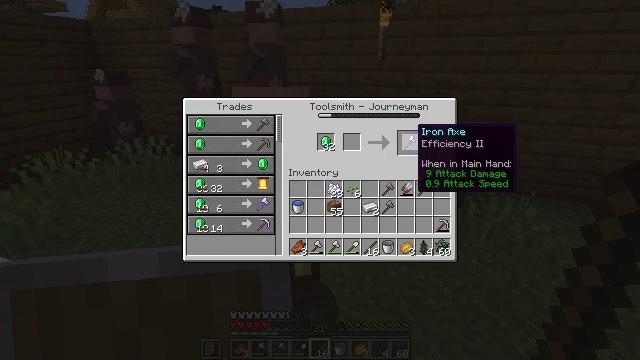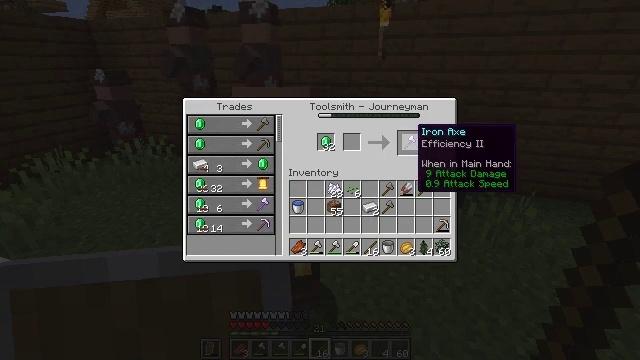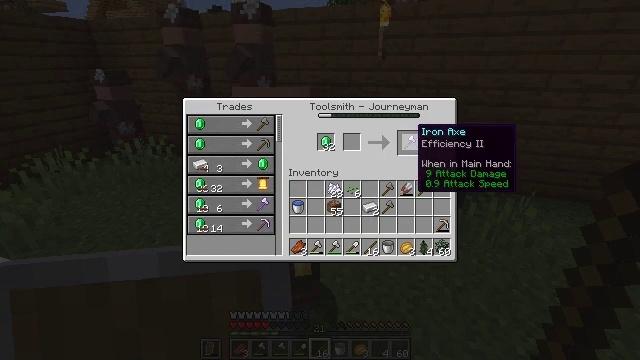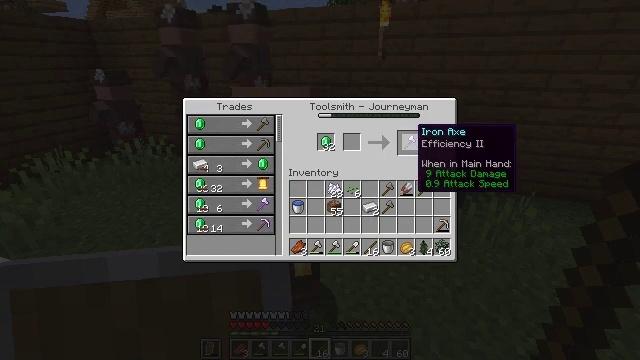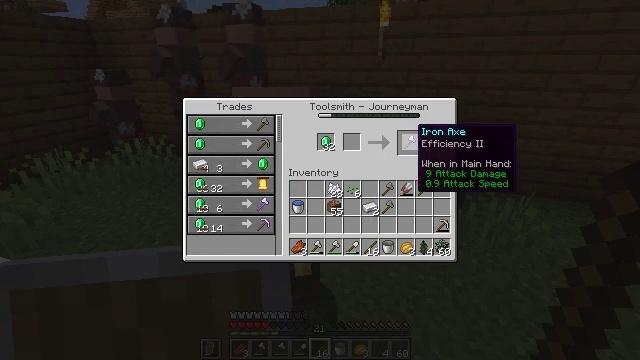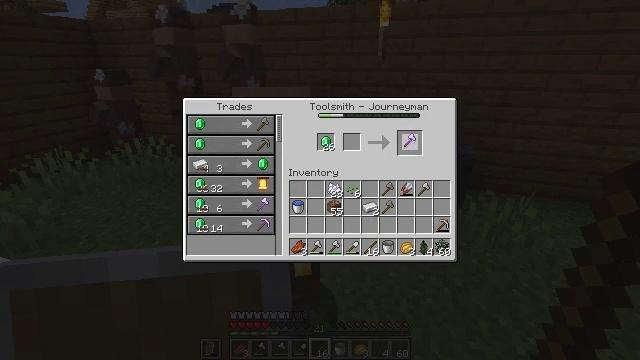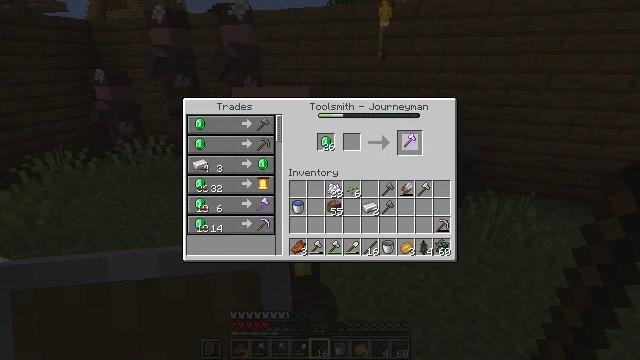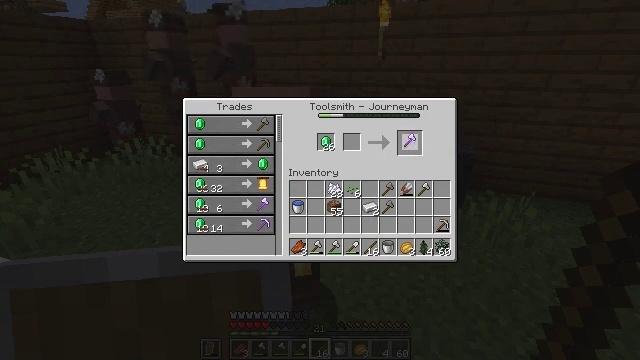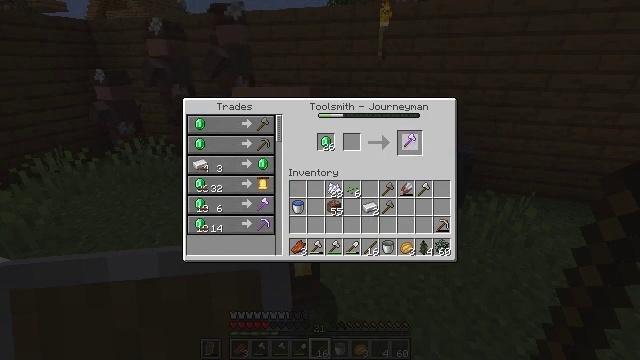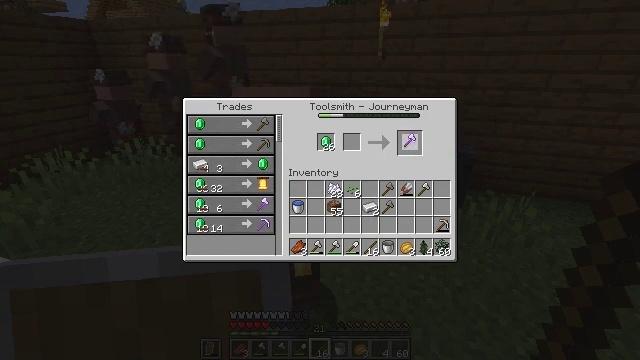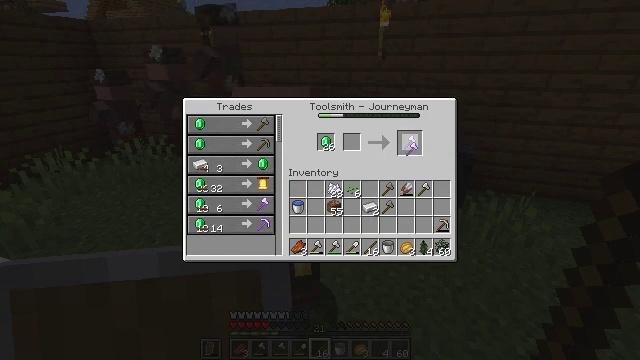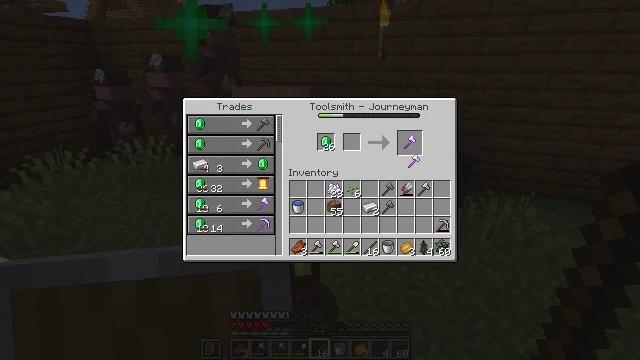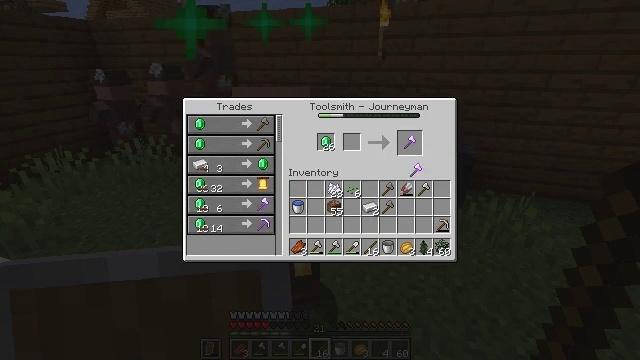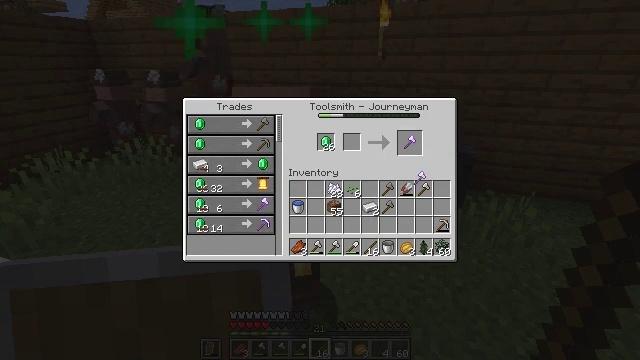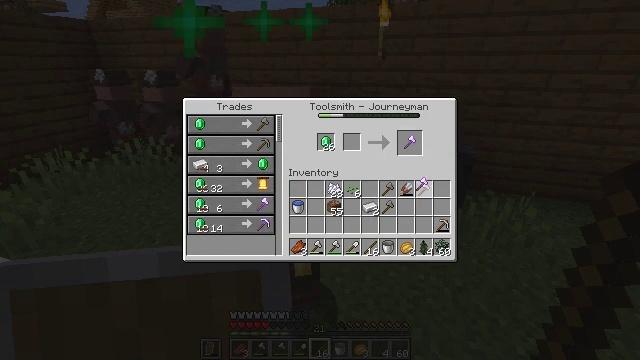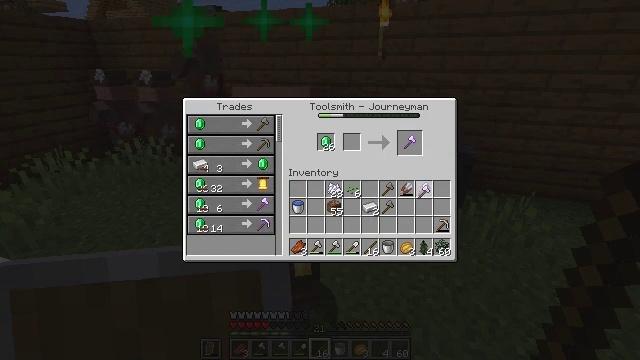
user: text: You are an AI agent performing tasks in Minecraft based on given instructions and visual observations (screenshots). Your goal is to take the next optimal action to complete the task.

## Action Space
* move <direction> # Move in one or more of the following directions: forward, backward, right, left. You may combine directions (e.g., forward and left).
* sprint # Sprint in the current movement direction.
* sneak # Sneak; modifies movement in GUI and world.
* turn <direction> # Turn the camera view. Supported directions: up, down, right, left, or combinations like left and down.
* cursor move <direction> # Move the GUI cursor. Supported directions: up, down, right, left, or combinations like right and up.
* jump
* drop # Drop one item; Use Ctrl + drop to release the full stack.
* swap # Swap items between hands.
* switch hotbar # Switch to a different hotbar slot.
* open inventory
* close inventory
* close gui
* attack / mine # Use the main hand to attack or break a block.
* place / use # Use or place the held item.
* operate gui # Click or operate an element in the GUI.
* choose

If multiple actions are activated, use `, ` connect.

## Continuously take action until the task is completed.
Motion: motion action
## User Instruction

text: Craft the iron axe.
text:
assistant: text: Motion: no_op
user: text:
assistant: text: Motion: no_op
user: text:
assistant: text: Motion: no_op
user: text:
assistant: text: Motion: no_op
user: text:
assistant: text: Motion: operate gui
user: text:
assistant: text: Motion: operate gui
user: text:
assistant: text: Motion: operate gui
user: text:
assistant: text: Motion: no_op
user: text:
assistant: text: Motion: no_op
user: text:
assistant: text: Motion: cursor move down
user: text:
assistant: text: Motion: cursor move down
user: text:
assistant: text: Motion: cursor move down
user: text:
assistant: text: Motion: cursor move down
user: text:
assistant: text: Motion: no_op
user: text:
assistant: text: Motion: cursor move down
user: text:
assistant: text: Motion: no_op
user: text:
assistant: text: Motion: no_op
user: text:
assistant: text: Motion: no_op
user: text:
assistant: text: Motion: no_op
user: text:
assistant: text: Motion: no_op
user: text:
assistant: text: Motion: no_op
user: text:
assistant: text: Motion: no_op
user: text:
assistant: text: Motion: no_op
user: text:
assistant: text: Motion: no_op
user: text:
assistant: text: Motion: no_op
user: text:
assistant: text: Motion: operate gui
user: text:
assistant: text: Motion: operate gui
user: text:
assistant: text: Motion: operate gui
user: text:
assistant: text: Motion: no_op
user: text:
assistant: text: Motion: cursor move left